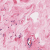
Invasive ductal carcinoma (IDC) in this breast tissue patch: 0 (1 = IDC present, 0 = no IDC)